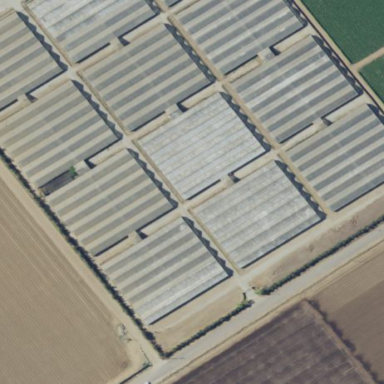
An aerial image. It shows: Area dedicated to greenhouse horticulture.